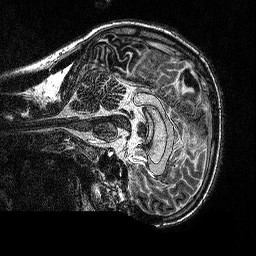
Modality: MP2RAGE
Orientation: sagittal
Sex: male
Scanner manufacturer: siemens
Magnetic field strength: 3 T
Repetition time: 5 s
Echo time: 0.00292 s